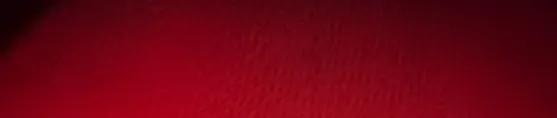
Poor intraoperative observation.
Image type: chart (chart)